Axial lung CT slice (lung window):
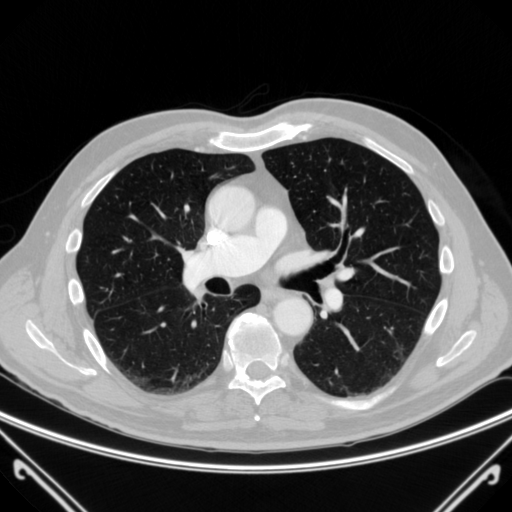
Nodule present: no